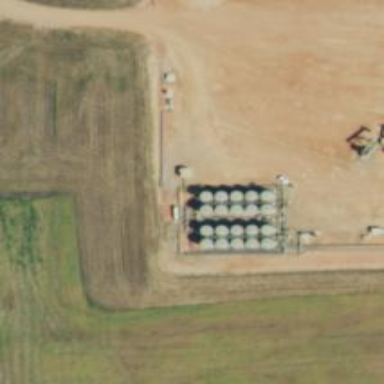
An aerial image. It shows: Storage tank with man-made structure.